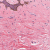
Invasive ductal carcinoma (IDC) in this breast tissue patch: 0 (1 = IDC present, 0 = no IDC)